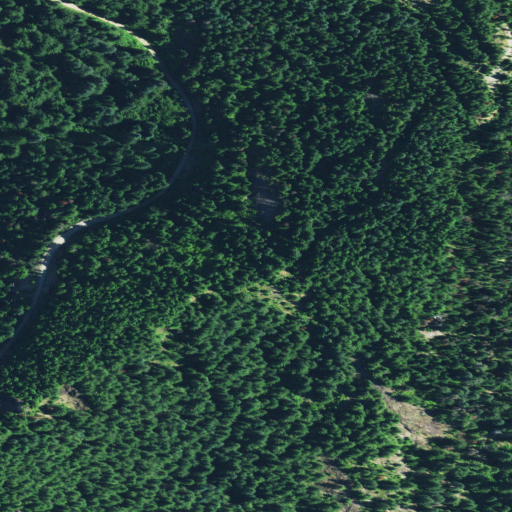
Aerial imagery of gap in Oregon named Steampot Saddle containing only grassland